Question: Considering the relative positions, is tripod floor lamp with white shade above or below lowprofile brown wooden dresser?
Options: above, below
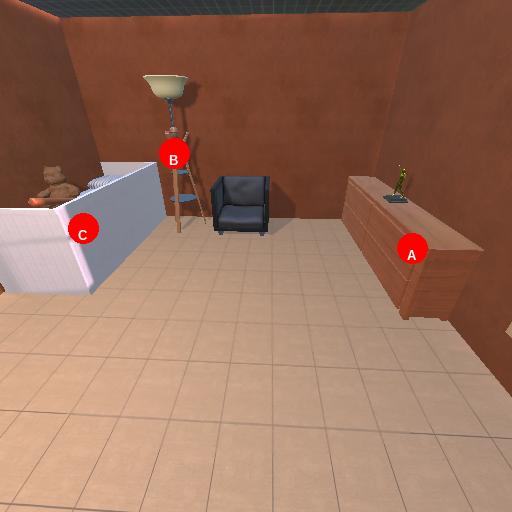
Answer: above